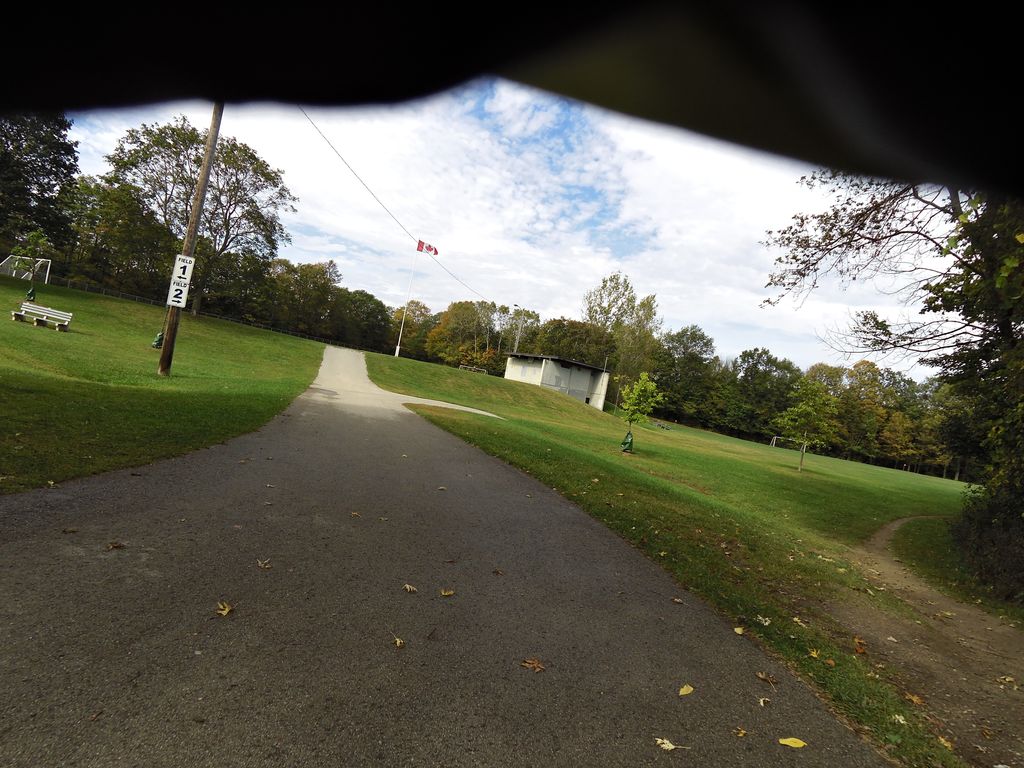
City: hamilton